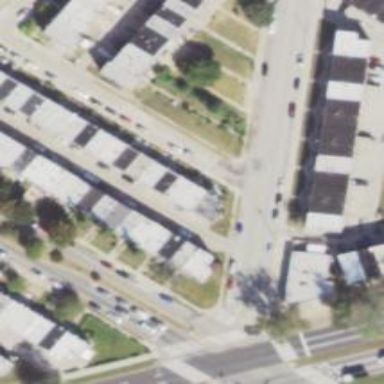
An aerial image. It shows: Alleyway designated as service road.